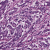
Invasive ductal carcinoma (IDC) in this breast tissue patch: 1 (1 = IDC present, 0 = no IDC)